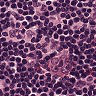
Metastatic tissue present: no